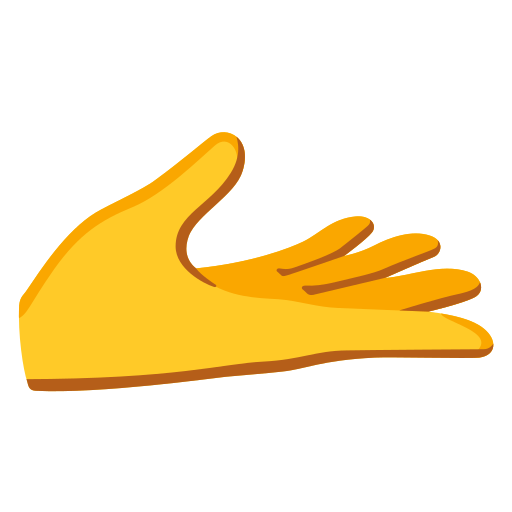
Emoji: 🫴